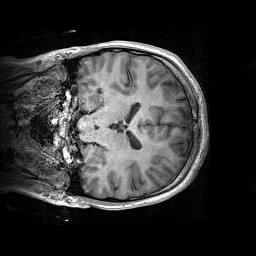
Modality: T1w
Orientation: coronal
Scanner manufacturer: siemens
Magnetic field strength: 3 T
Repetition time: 2.2 s
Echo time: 0.00244 s